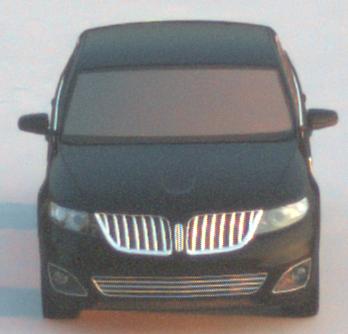
Make: Lincoln
Model: MKS
Detailed model: -
Model produced from: 2008
Model produced until: 2011
Doors: 4
Color: black
Road condition: dry road
Daytime: sunrise or sunset
Contrast: medium contrast